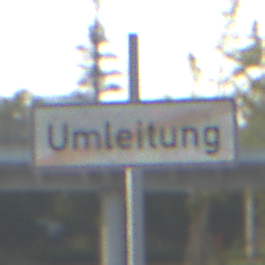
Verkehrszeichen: EndeDerUmleitungsankuendigung
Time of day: SunriseSunset
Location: Outdoor (Urban)
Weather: Clear
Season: NotSpecified
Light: Natural